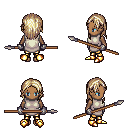
a pixel art fantasy rpg character, female body template, human, dark skin, white tunic, gold greaves, white blonde long hairstyle, metal gloves, gold boots, spear, four views (front, back, left, right), 2x2 character sprite sheet, small pixel art, hard edges, no anti-aliasing